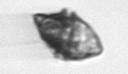
Label: Kryptoperidinium_triquetrum